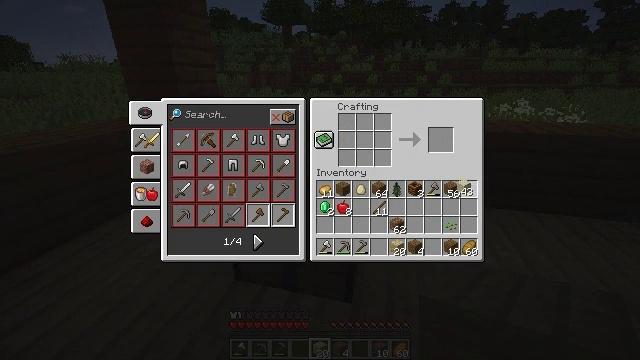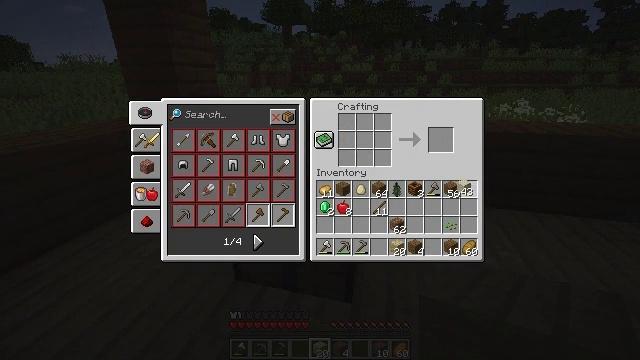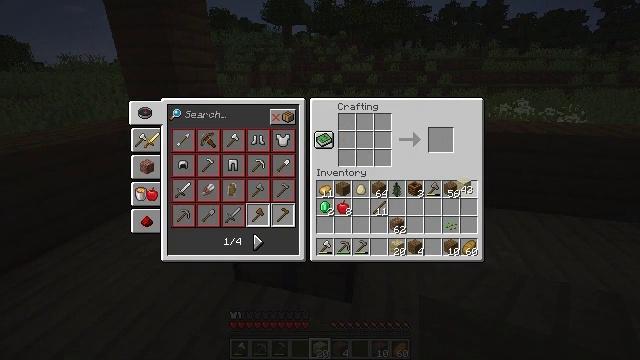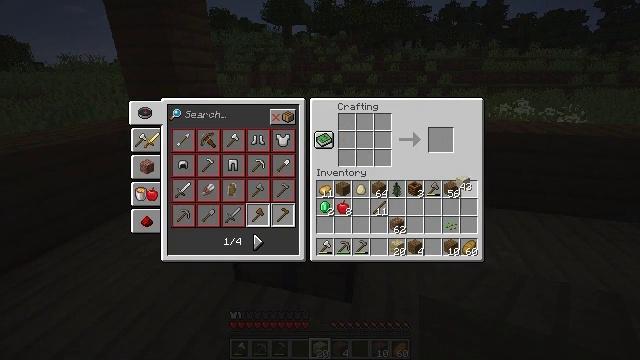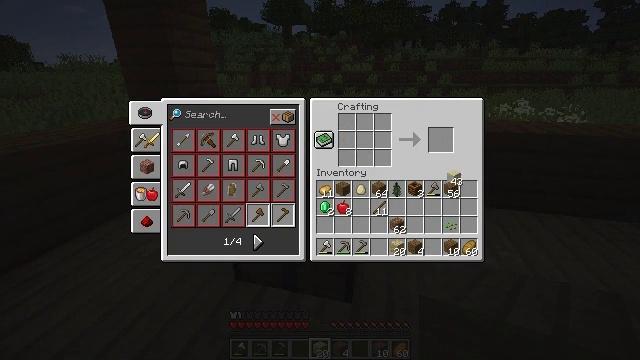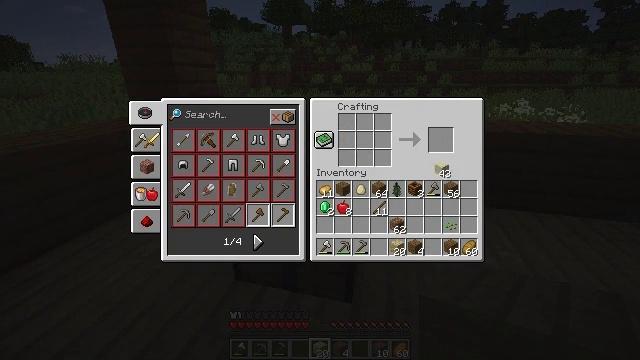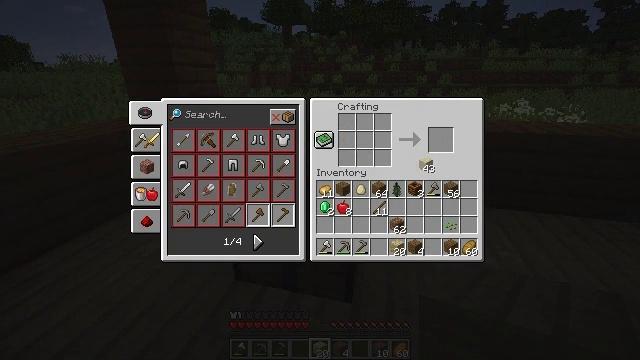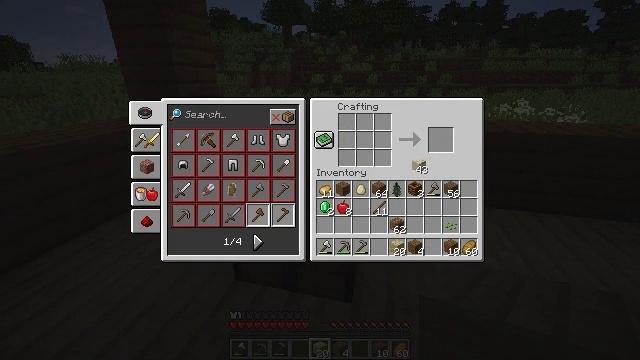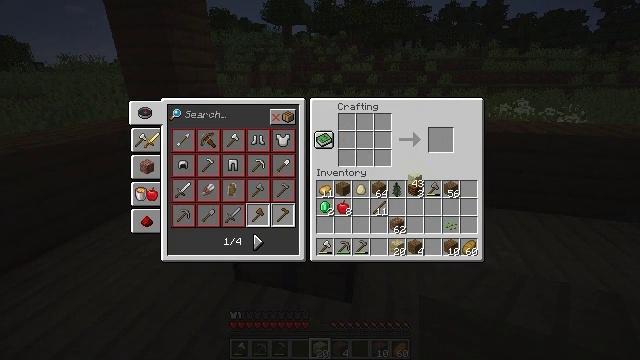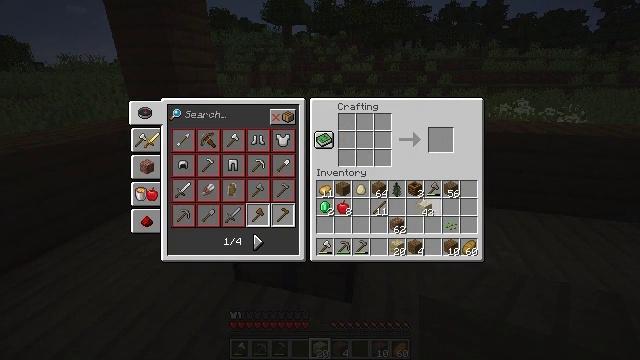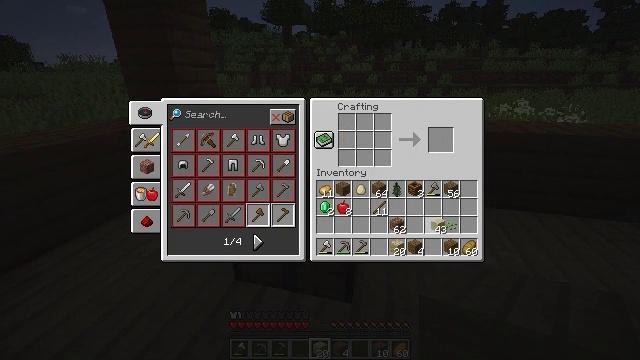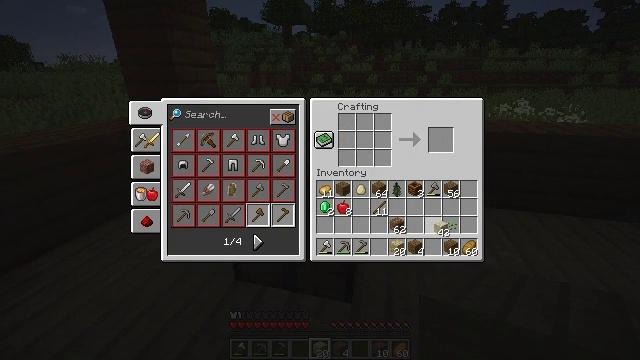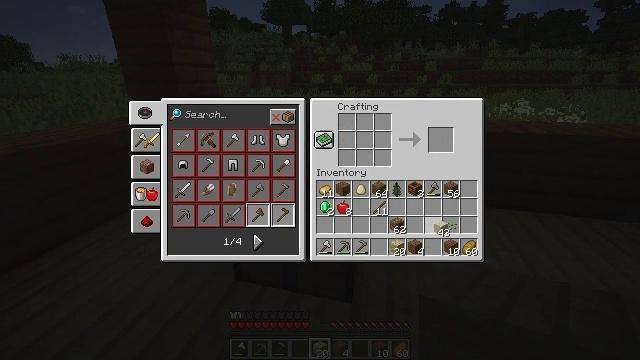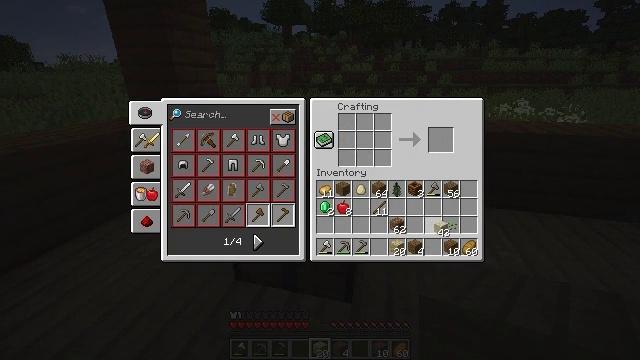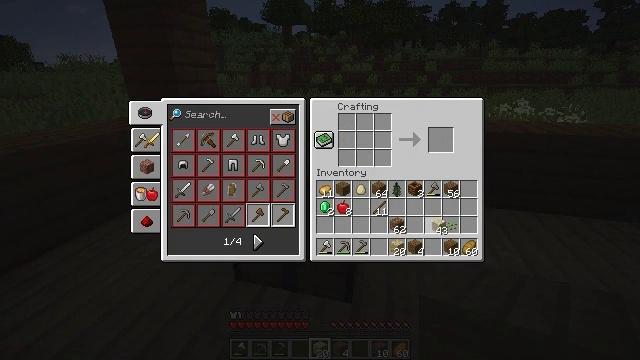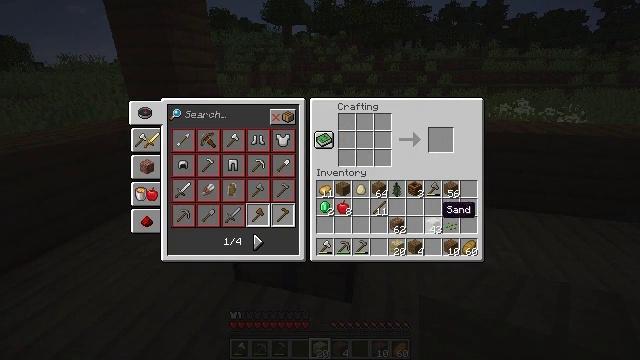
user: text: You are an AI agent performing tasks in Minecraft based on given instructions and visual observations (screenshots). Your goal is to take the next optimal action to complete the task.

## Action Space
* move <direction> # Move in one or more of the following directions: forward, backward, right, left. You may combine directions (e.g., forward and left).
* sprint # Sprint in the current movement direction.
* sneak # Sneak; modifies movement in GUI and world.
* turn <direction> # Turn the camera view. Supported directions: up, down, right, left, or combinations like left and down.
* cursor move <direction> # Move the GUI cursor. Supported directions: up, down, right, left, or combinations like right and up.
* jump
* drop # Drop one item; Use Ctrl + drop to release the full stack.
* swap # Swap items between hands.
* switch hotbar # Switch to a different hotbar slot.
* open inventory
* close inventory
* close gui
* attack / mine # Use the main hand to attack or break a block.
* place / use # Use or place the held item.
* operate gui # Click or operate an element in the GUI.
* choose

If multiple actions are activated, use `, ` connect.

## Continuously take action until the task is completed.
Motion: motion action
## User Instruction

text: Create a birch door with birch planks.
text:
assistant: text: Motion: operate gui
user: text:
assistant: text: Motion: no_op
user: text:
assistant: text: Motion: no_op
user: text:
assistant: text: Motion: cursor move left
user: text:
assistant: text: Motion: cursor move left and up
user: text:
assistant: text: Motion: cursor move left
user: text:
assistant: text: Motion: cursor move left
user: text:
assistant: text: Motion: cursor move down
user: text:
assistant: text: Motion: cursor move right and down
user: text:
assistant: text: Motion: cursor move right and down
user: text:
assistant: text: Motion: no_op
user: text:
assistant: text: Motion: operate gui
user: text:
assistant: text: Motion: operate gui
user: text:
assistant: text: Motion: operate gui
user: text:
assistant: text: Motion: cursor move up
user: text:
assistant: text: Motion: cursor move left
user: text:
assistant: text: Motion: cursor move left and down
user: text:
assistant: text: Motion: cursor move left and down
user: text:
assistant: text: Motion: no_op
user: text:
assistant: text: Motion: no_op
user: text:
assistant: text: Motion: no_op
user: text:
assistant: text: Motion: no_op
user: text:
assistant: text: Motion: no_op
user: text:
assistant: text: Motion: operate gui
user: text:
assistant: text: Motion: operate gui
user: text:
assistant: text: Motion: operate gui
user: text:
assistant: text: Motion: cursor move left and up, operate gui
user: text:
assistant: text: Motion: cursor move left and up
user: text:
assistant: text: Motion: cursor move left and up
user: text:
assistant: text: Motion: cursor move up